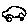
Label: car